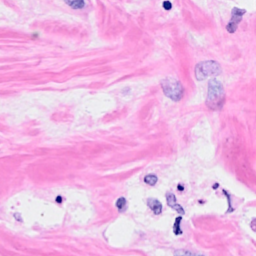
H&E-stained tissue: Breast